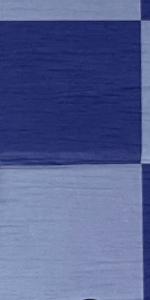
Label: Empty